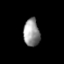
Tissue: prostate
Cell type: T cells
Senescence score: 0.332
Nuclear area (px): 431
Mean DAPI intensity: 150.378